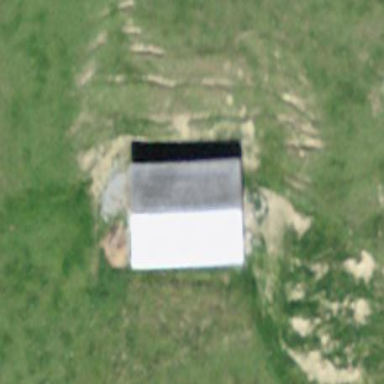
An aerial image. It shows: Farm auxiliary building.